Aerial crown-view tile of a tropical tree (Barro Colorado Island, Panama), acquired 20250414:
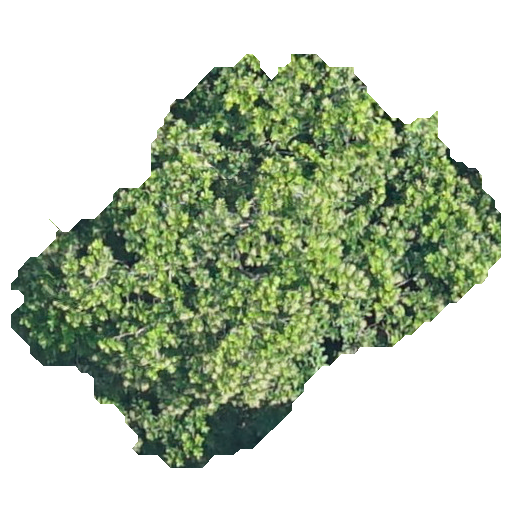
Species: Anacardium excelsum
GBIF accepted scientific name: Anacardium excelsum
Crown area: 175.73 m²